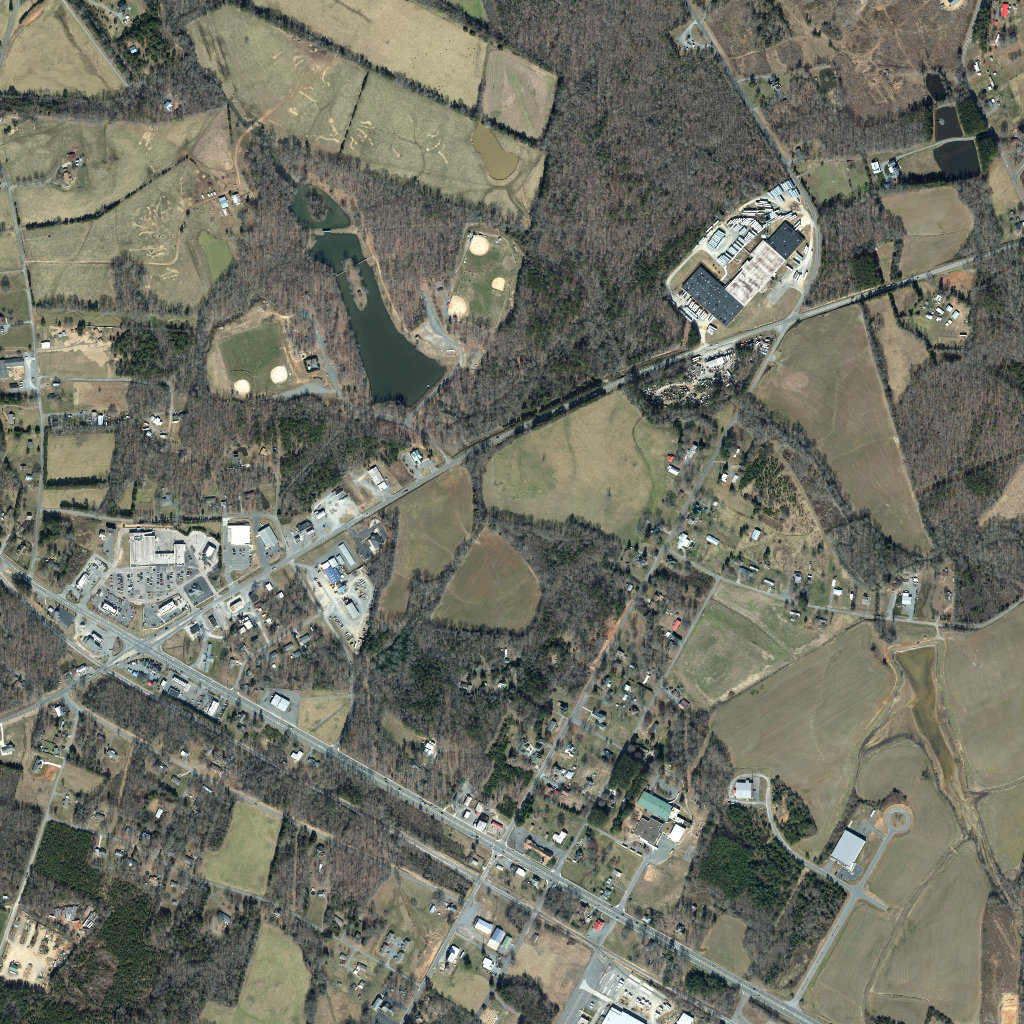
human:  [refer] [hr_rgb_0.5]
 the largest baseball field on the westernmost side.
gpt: <box>[[21, 31, 28, 38, 0]]</box>